Question: I'm trying to pass the random variable in cucumber runner class, But as this code is out of the method (Top of the method) script is not allowed to concatenate the date or any random values for the output report path.

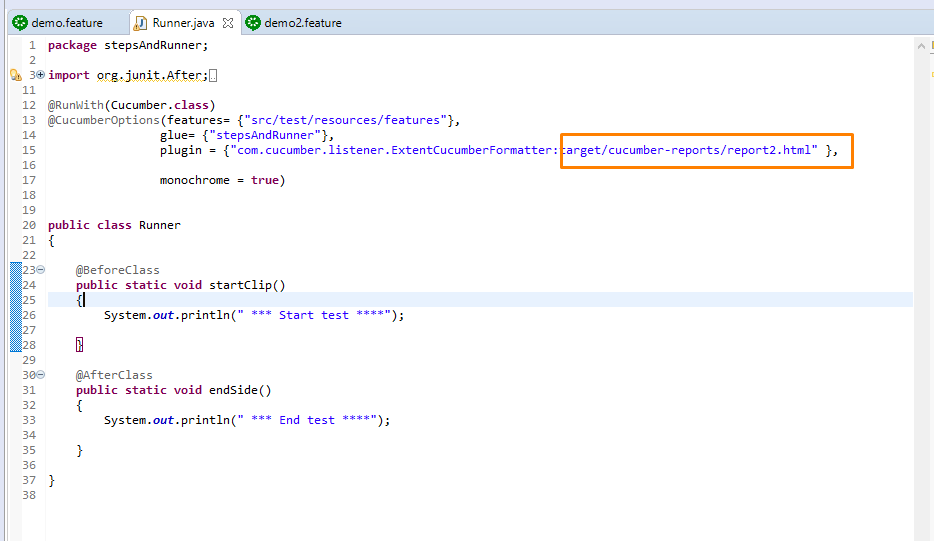
Answer: You can also configure the report location by using ExtentProperties enum as follows. Leave the plugin configuration empty, and configure the report location in your @BeforeClass method:
'''
plugin = {"com.cucumber.listener.ExtentCucumberFormatter:"}
......
......
@BeforeClass
public static void setup() {
ExtentProperties extentProperties = ExtentProperties.INSTANCE;
extentProperties.setReportPath("output/myreport.html");
}
'''
See documentation here - <URL>